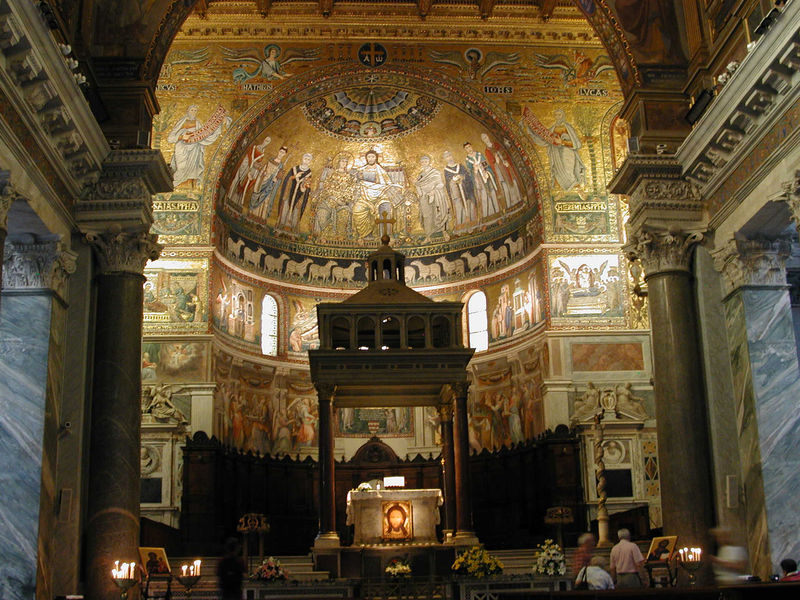
Titel: Santa Maria in Trastevere, Rom
Standort: Rom, S. Maria in Trastevere (EU - I - Latium)
Schlagwörter: kopf, mann, menschen, blumen, fenster, frau, holz, marmor, säulen, tuch, gesicht, kirche, gold, farbig, herde, kerzen, bögen, schaf, religion, dom, mosaik, altar, bänke, rom, mittelschiff, christus, jesus, apsis, fresken, antlitz, chor, schafe, touristen, san marco, prächtig, ziborium, prunkvoll, zauberhaft, antependium, kunstvoll, altartisch, byzantinisch, täfelung, sankt markus